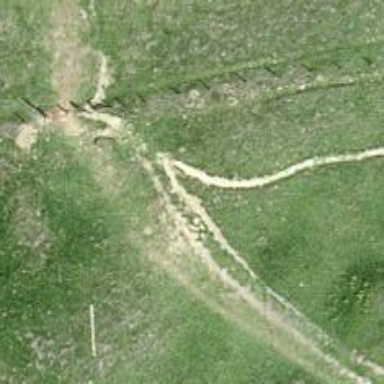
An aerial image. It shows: Backcountry hiking path with trail suitable for hiking.